Field crop: maize
Growth stage: 1
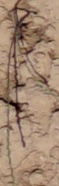
Species: lolium